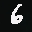
Label: 6